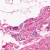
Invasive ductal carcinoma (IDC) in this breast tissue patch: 0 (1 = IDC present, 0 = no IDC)